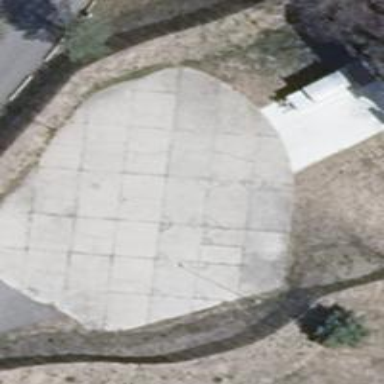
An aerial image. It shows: The surface is concrete.